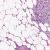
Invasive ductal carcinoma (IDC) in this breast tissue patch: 1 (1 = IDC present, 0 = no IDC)